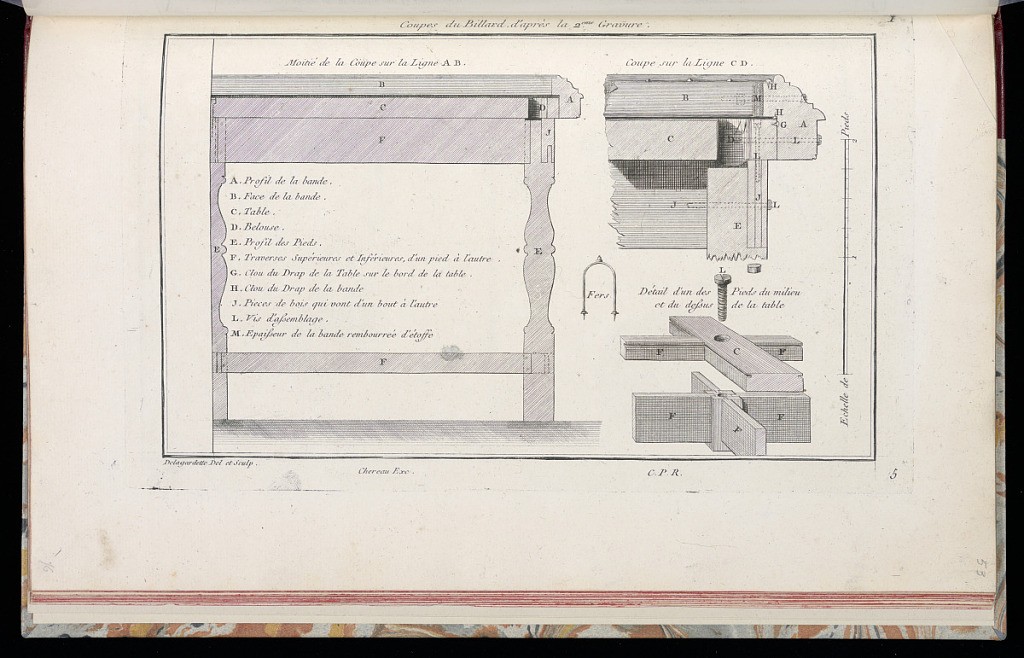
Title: Coupes du Billard
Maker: Pierre Claude Delagardette, French, 1745 - 1792
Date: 1775-1788
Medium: Etching on off-white laid paper
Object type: Print
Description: Cross section and joinery details of the billiard table. The plate is signed and numbered.